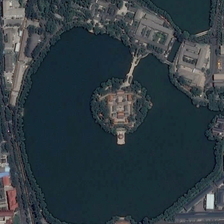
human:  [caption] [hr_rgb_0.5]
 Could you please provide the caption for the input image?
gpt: the park is very beautiful to my view .

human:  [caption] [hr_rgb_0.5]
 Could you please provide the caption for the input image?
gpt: the park is very beautiful to my view .

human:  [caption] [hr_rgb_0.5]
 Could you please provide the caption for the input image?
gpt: some buildings are around a park with many green trees and a large pond .

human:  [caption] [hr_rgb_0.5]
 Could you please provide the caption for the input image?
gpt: some buildings are around a park with many green trees and a large pond .

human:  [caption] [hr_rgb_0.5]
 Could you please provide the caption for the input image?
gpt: some buildings are around a park with many green trees and a large pond .